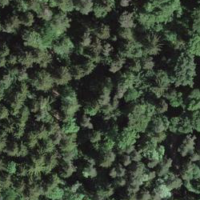
EUNIS habitat code: 43
Species observed at this site:
Orchis purpurea